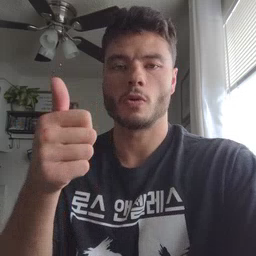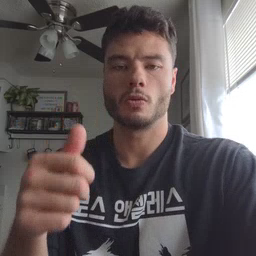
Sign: tomorrow